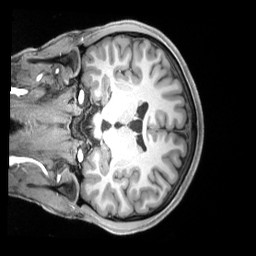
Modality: T1w
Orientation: coronal
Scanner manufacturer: siemens
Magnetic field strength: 3 T
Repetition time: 2.5 s
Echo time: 0.00218 s